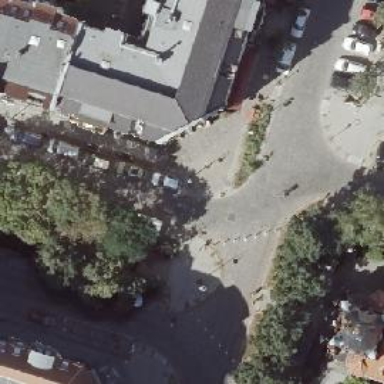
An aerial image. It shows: Parking lane for vehicles.